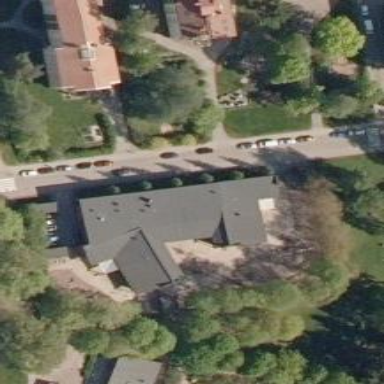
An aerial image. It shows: Kindergarten building.